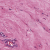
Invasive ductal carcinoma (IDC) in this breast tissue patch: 0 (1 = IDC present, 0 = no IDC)